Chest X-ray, AP view. Patient: 9 years old, sex M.
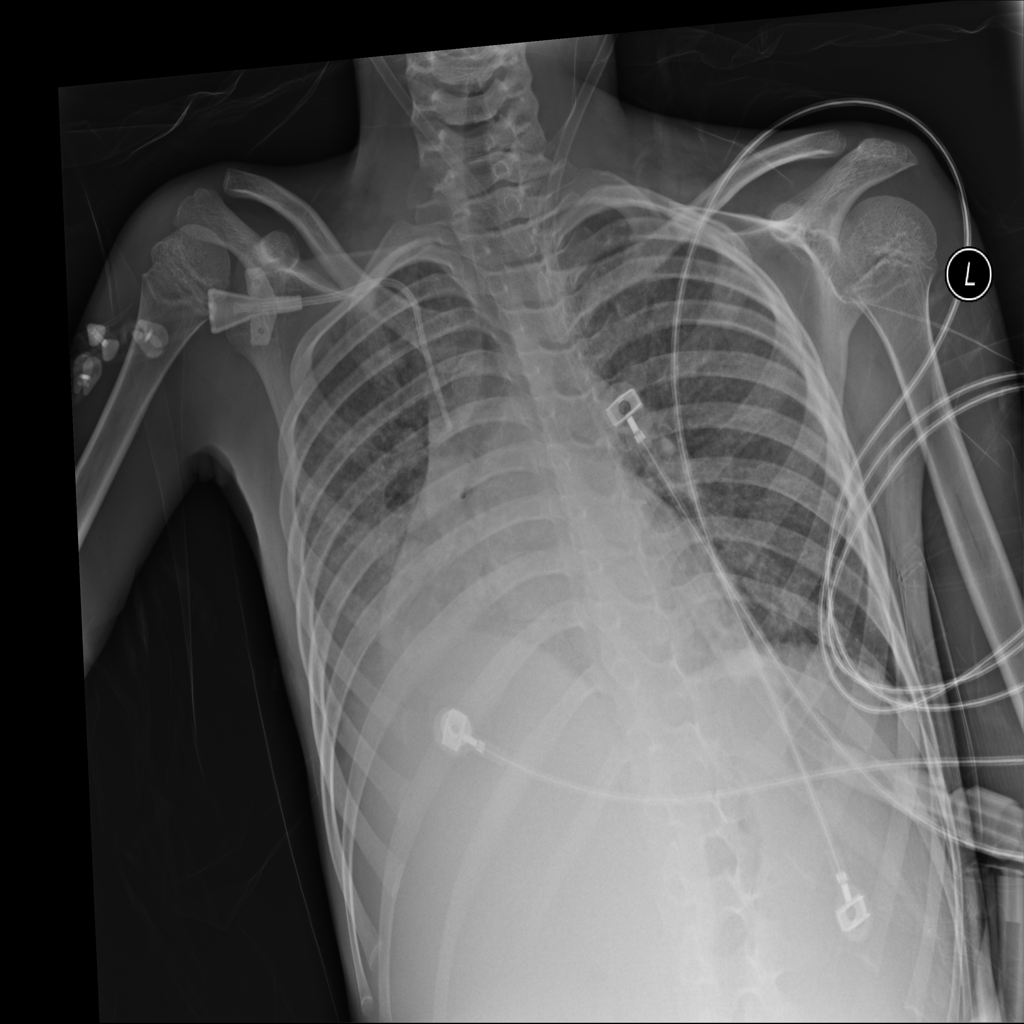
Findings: Infiltration